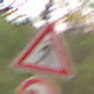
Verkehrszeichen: FussgaengerRechts
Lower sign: UeberholverbotKraftfahrzeuge
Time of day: Midday
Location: Outdoor (Nature)
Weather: Overcast
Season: NotSpecified
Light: Natural